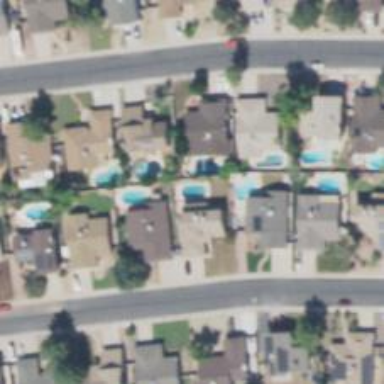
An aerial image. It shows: Outdoor swimming pool located in leisure land.